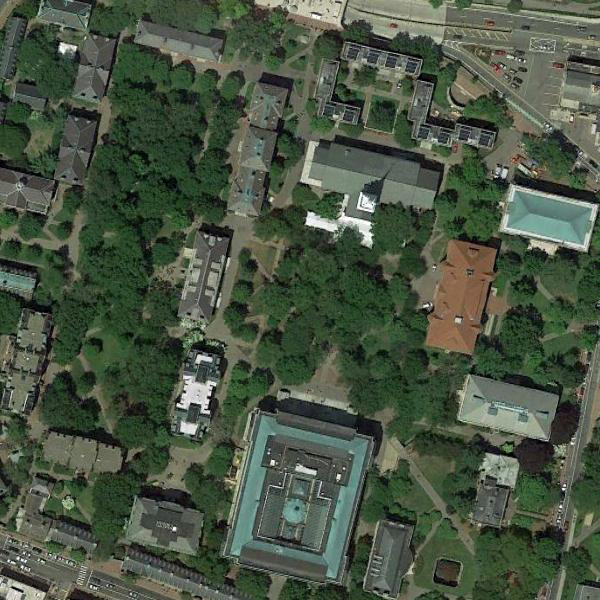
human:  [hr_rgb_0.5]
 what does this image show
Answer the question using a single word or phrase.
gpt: church